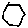
Label: hexagon